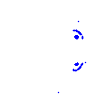
Particle: pion